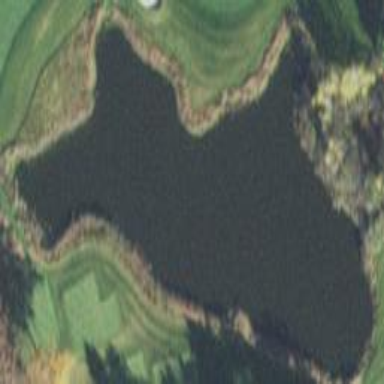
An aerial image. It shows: Natural pond serving as water hazard on golf course.